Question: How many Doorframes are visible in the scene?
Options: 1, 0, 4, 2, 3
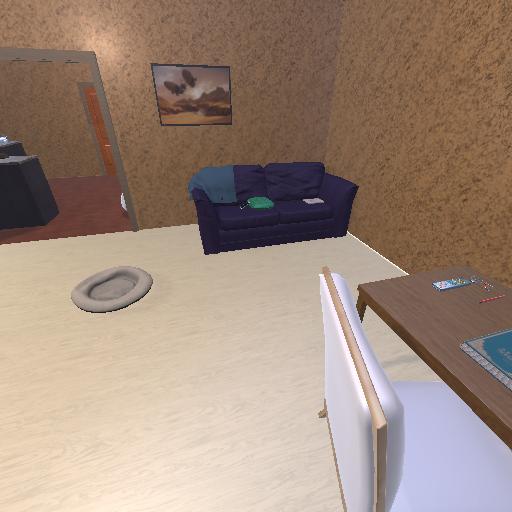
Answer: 1